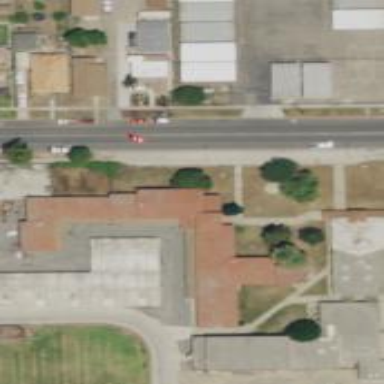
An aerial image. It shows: School building.